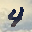
Label: 4